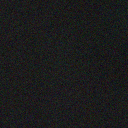
Screen state: off